Question:
When you fill out the name in the "add new solution"-wizard in Monodevelop, the field "solution name" gets automatically filled out to the same thing, but the wizard allows you to override this default to something else. Why are there two fields to start with? How are these settings used, other then for laying down the folder hierarchy?
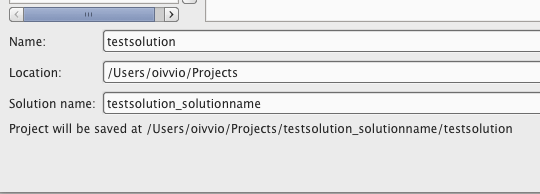
Answer: When creating a new project, Monodevelop will create a new solution including a new project. A solution can have more than one project. So if you would e.g. write a library and a test project for it, you could make your solution name "foo", your primary project name "libfoo" and then add the test project "footest".